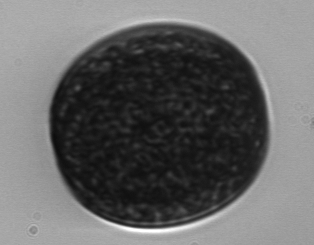
Label: Coscinodiscus